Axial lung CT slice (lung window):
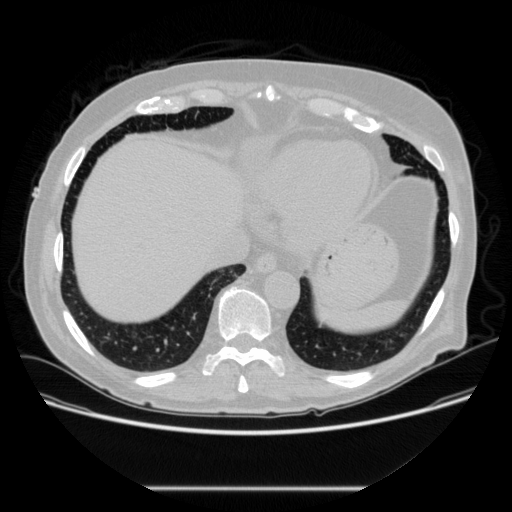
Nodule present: no